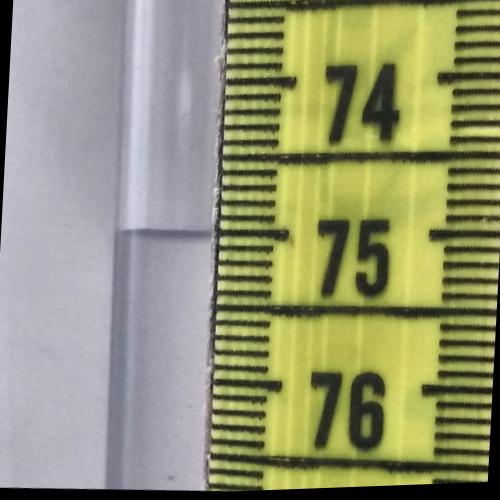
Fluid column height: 75.0 cm